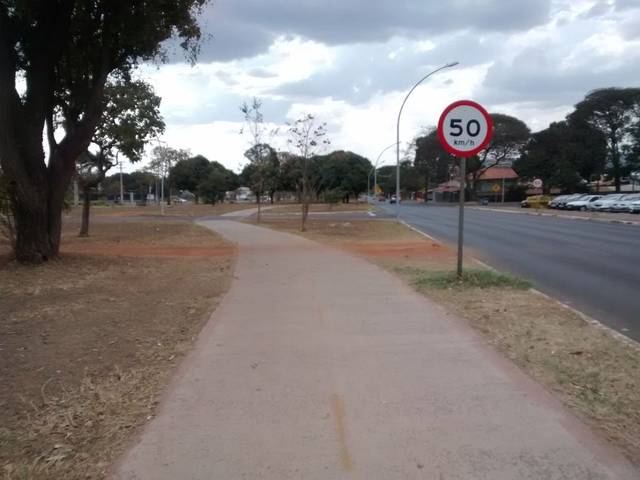
Region: Brazil
Coordinates: -15.746, -47.9